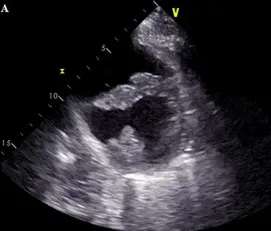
Echocardiography findings:. Parasternal short-axis view showing the aneurysm.
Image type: radiology (ultrasound)